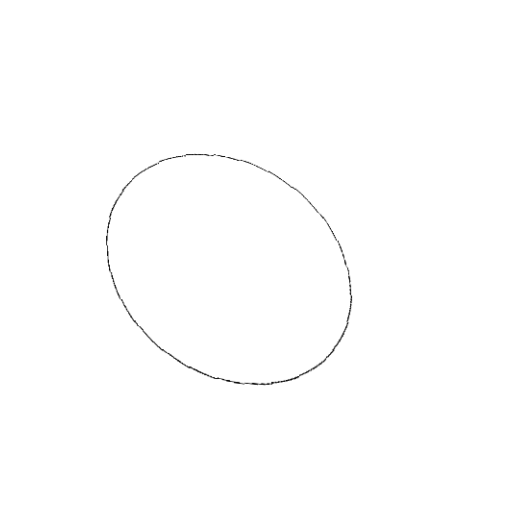
Crossing number: 0